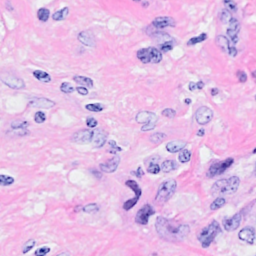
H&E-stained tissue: Breast